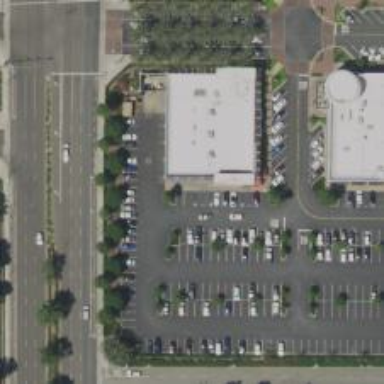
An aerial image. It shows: Parking space is available.